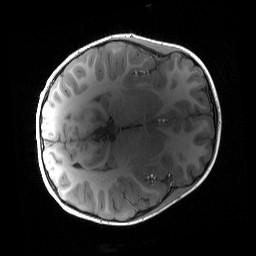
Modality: T1w
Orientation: axial
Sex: female
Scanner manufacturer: siemens
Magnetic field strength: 3 T
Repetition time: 1.9 s
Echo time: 0.00243 s